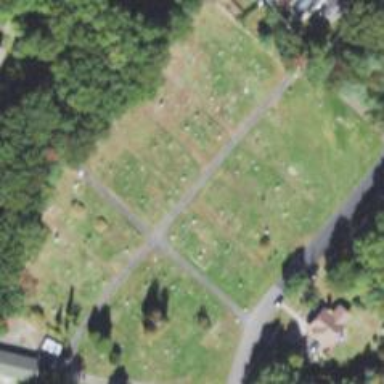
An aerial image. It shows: Cemetery.